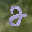
Label: 2